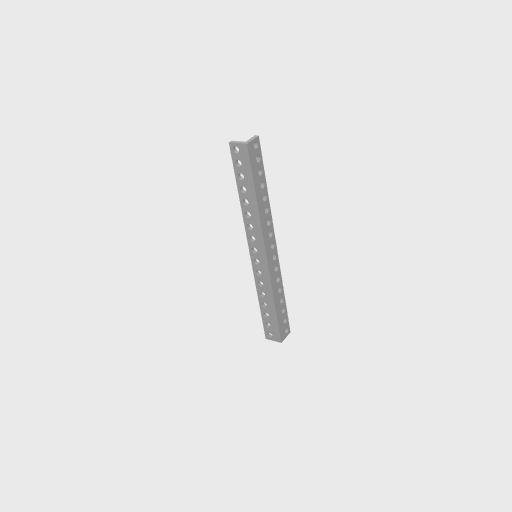
Part: LBeam17H